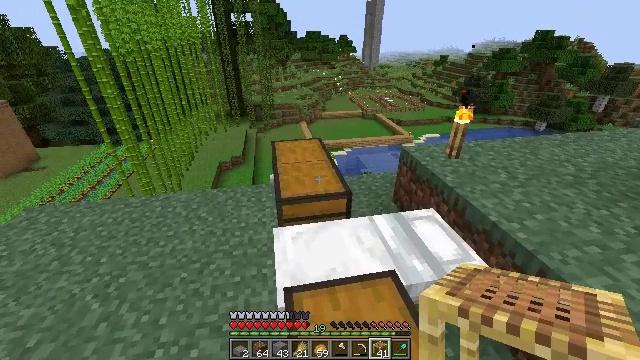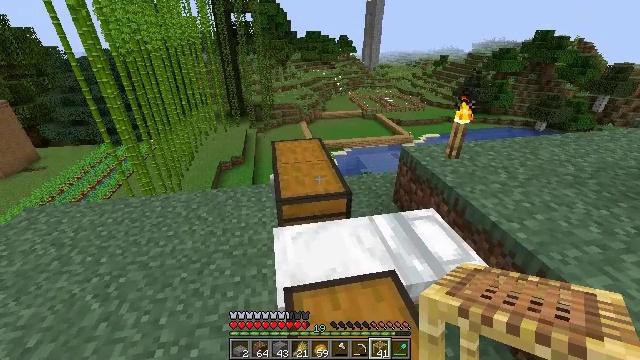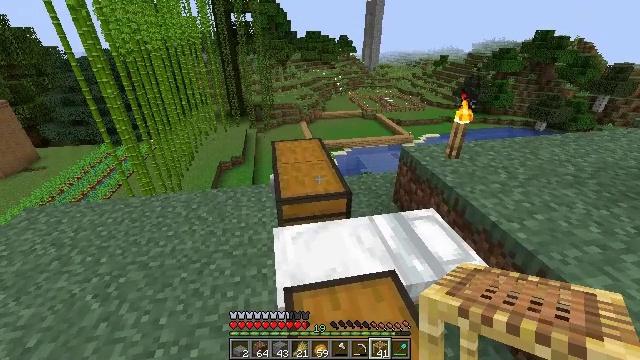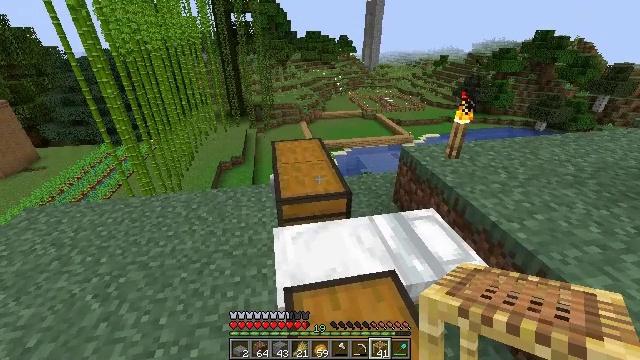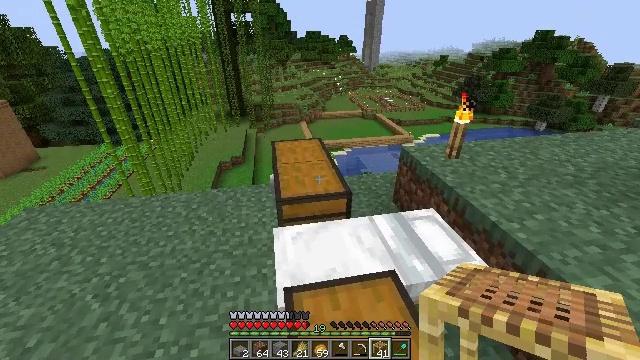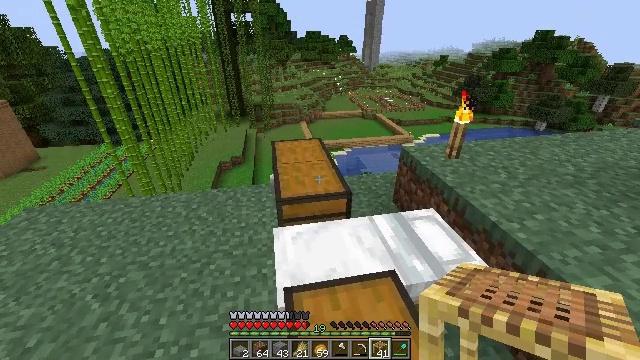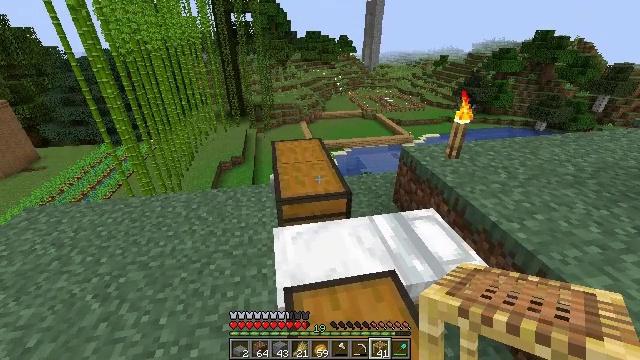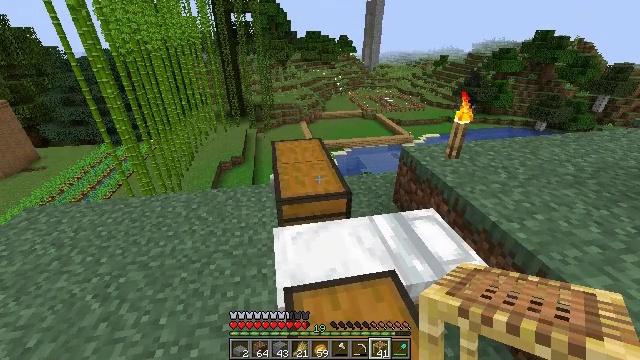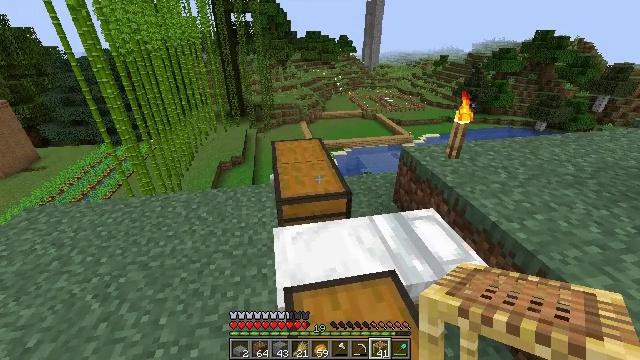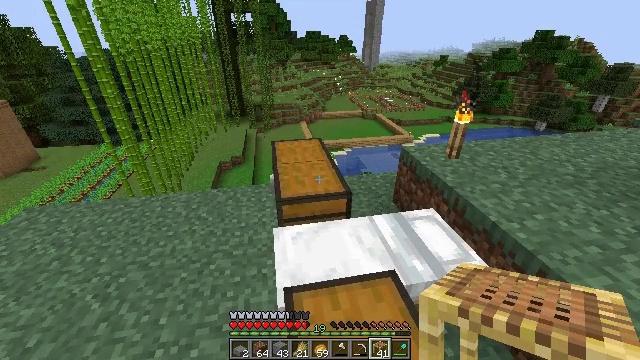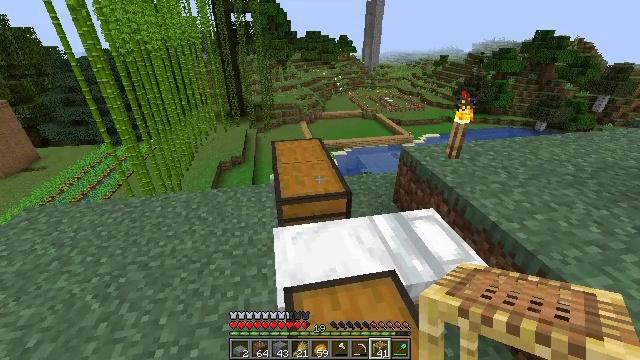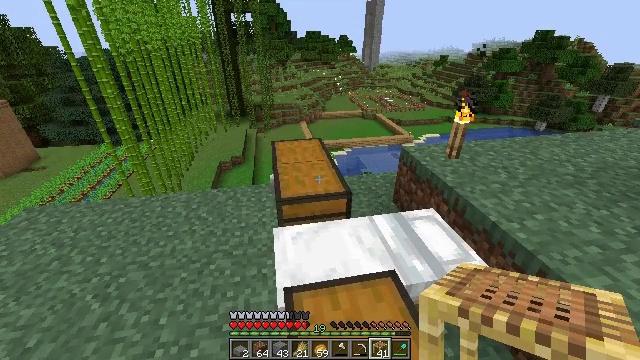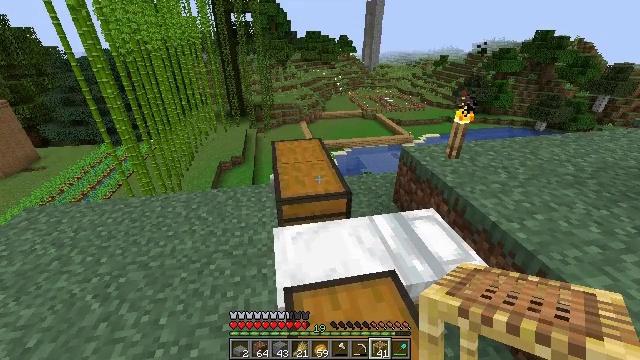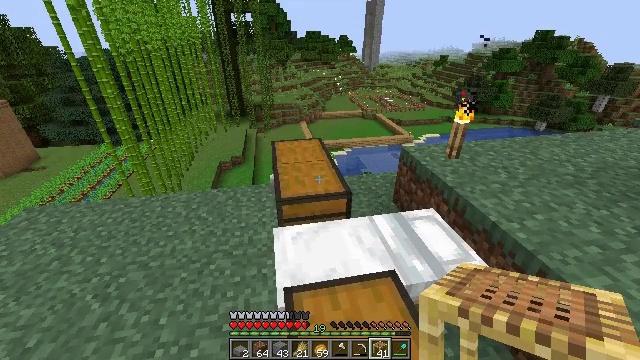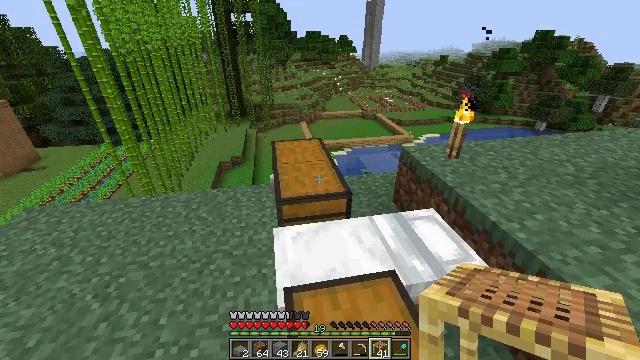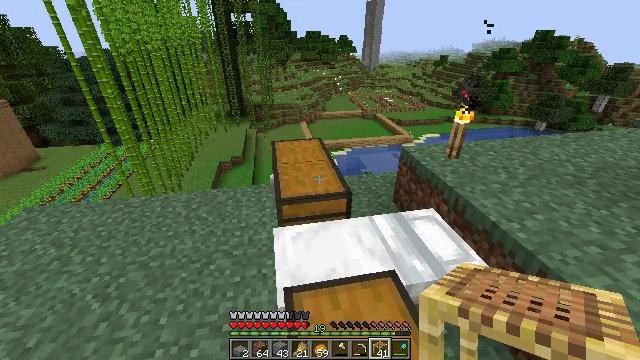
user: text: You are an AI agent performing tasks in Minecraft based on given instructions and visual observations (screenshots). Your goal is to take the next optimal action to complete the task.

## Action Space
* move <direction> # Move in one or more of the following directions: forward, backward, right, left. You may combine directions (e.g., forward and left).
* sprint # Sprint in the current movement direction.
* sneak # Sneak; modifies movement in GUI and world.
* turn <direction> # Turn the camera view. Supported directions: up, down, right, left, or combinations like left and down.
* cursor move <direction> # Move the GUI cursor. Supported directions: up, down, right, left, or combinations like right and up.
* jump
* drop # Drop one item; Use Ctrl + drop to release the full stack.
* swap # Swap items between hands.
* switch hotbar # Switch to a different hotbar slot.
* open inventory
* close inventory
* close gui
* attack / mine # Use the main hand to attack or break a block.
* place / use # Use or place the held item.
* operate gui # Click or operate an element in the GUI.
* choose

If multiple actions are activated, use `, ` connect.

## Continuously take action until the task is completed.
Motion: motion action
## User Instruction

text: Create glass by smelting sand.
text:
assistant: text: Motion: no_op
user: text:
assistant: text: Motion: no_op
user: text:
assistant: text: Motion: no_op
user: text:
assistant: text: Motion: no_op
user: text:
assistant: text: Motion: no_op
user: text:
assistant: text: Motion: no_op
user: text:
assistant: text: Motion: no_op
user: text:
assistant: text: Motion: no_op
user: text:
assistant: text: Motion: no_op
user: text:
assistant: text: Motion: no_op
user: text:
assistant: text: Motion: no_op
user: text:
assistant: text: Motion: no_op
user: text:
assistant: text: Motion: no_op
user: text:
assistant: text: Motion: no_op
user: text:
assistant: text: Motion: no_op
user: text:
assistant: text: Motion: no_op
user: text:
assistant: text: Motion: no_op
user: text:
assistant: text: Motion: turn left and down
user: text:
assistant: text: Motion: turn left
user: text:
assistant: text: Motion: no_op
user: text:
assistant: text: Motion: no_op
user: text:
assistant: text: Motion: no_op
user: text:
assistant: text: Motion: no_op
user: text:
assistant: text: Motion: no_op
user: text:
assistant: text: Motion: no_op
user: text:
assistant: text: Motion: no_op
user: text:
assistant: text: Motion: turn up
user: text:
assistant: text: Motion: no_op
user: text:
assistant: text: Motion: no_op
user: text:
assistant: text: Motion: no_op